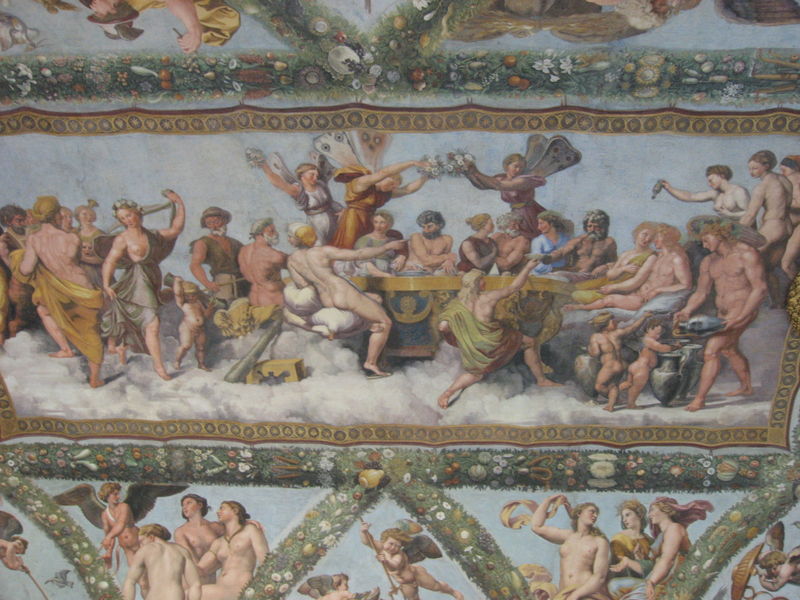
Titel: Loggia der Psyche, Villa Farnesina
Künstler: Baldassare Peruzzi
Standort: Rom, Villa Farnesina (EU - I - Latium)
Schlagwörter: akt, blau, flügel, gemälde, himmel, nackt, wolken, frauen, gelb, grün, menschen, blumen, brust, bunt, kleider, männer, weiss, blüten, fest, ornament, tanz, feier, gelage, gold, decke, gewänder, kinder, engel, früchte, krug, zug, detail, floral, vasen, antike, religion, sex, viele, kranz, gastmahl, girlanden, christus, jesus, antik, götter, umzug, deckengemälde, fresko, zitrone, gottheit, amor, putten, geflügelt, elfen, szenen, zitronen, feen, deteil, df, flügel engel, feasting